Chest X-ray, PA view. Patient: 35 years old, sex F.
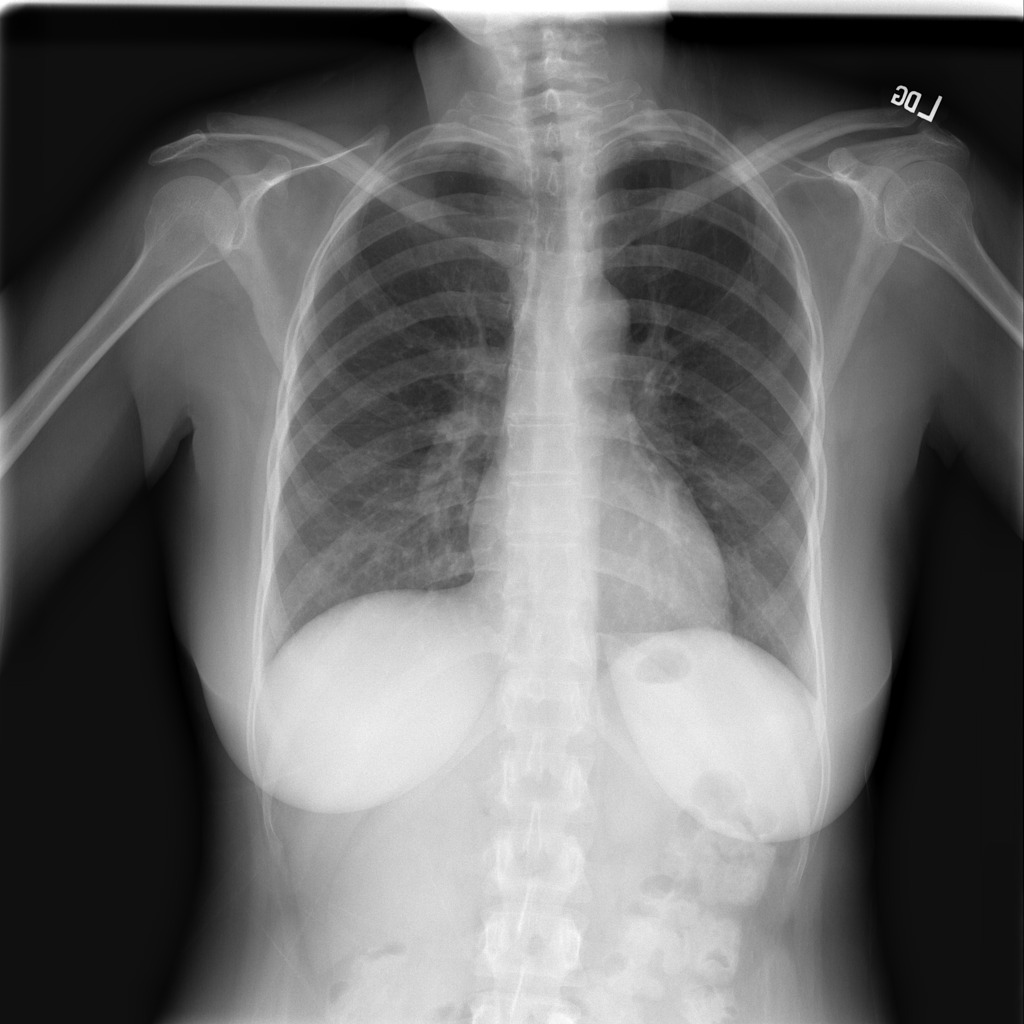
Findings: No Finding